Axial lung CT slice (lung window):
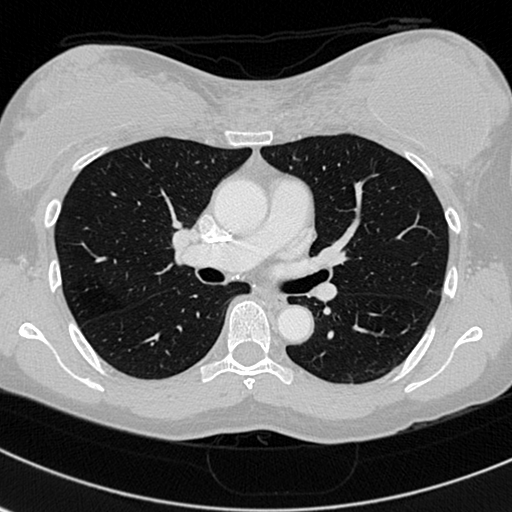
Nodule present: no